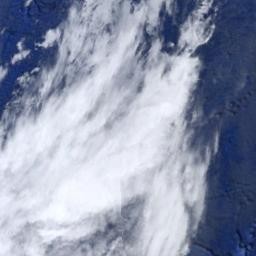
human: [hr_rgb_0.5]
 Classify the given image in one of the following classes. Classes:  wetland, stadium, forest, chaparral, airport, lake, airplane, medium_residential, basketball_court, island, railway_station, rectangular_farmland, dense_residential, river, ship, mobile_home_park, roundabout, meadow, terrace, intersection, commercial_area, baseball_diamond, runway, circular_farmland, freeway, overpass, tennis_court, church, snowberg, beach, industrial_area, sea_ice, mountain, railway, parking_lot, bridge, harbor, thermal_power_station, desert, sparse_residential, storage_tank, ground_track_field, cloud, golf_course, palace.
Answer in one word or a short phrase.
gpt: cloud